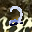
Label: 2